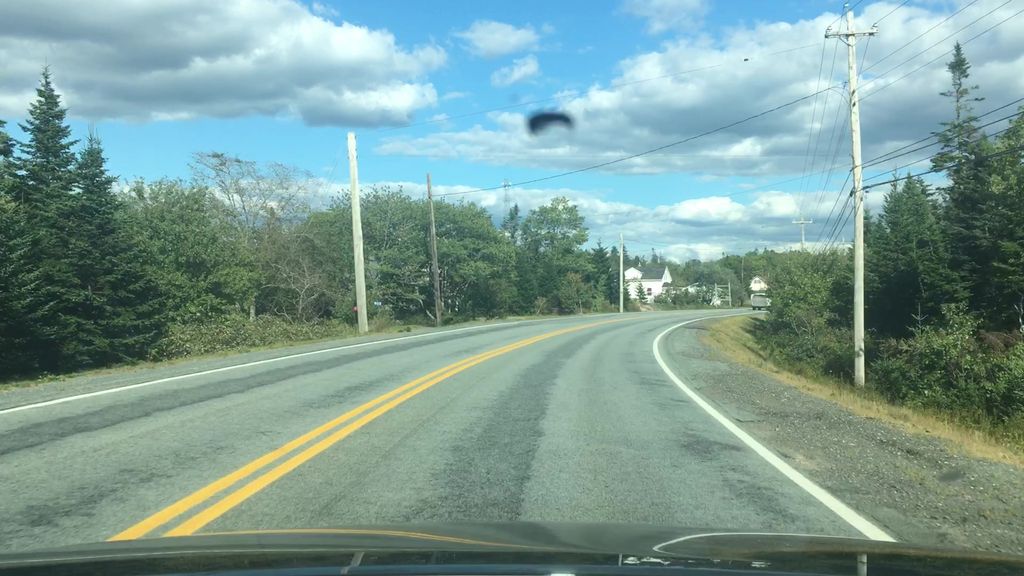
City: halifax